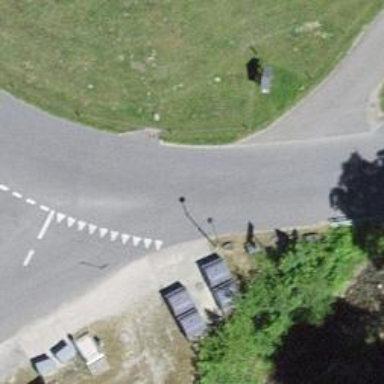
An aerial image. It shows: Tertiary road.